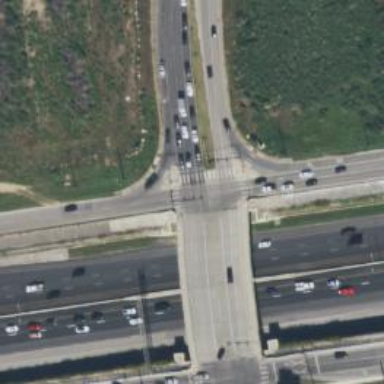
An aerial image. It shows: Secondary link road.